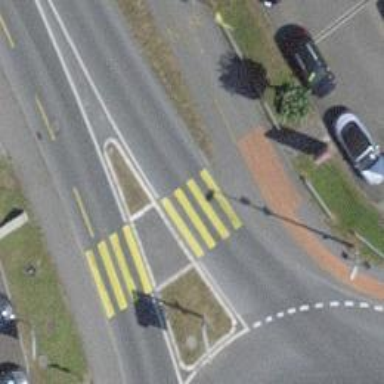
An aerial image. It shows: Kerb barrier.